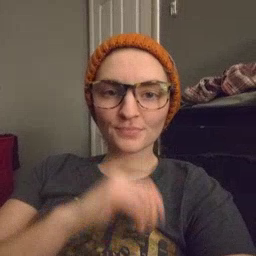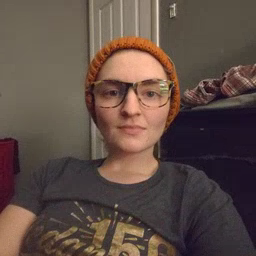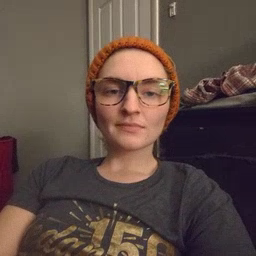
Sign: pig